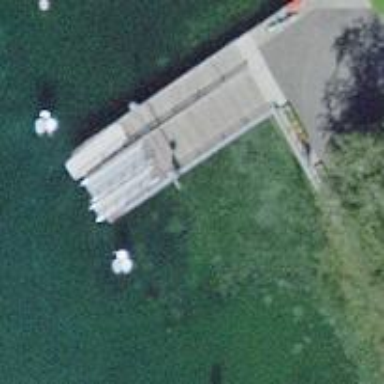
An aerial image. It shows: Concrete platform at ferry terminal. The terminal is pier structure where ferries operate.